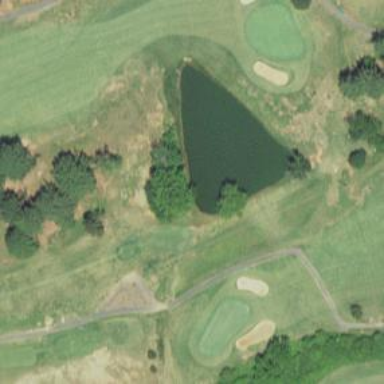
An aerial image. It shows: Water hazard on golf course. The hazard is natural water feature.